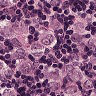
Metastatic tissue present: yes